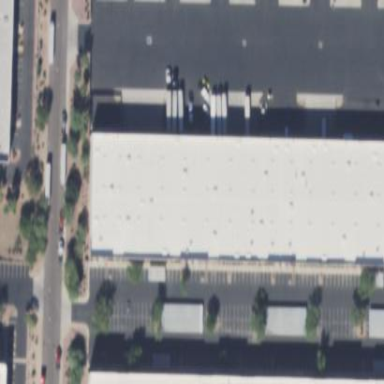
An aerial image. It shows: Warehouse building.